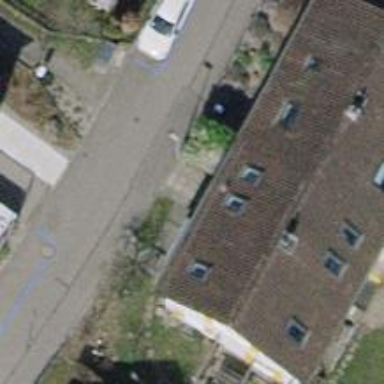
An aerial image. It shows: Semi-detached house with gabled roof.